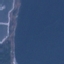
Label: SeaLake